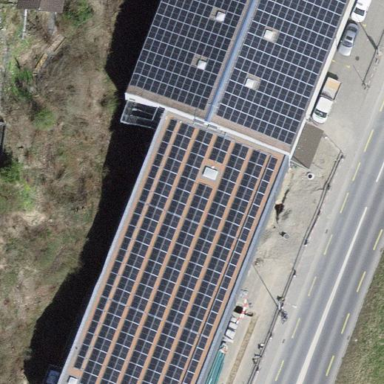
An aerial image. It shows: Solar power generator.